Field crop: maize
Growth stage: 2
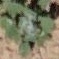
Species: chenopodium